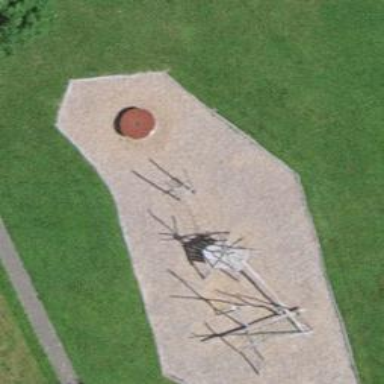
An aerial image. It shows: Playground area for leisure activities on the land.